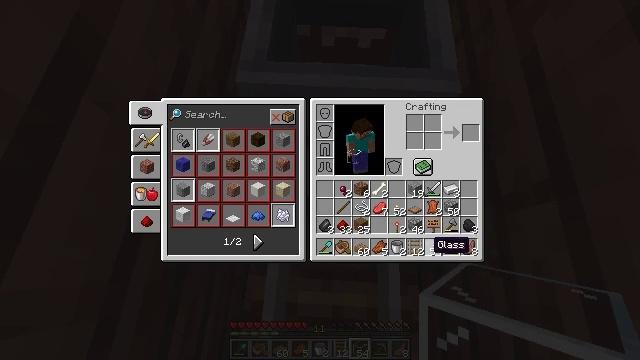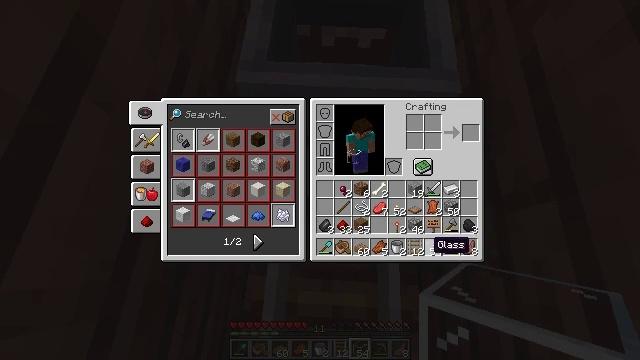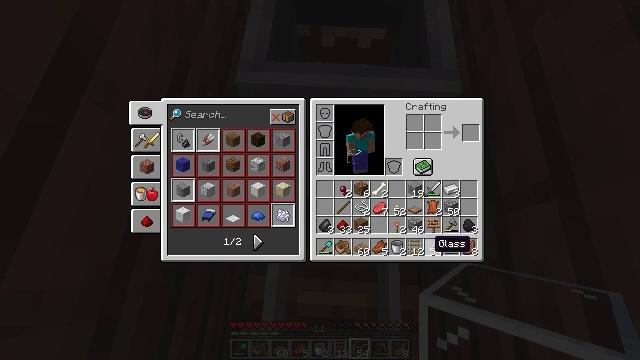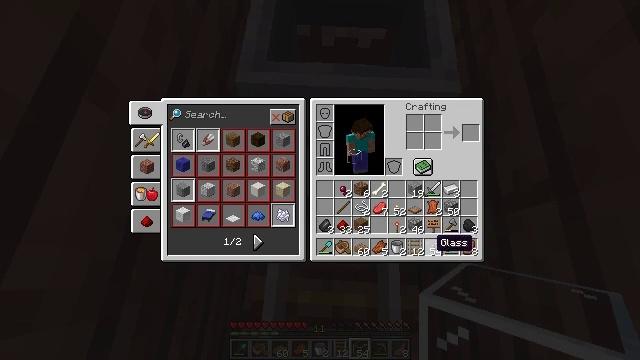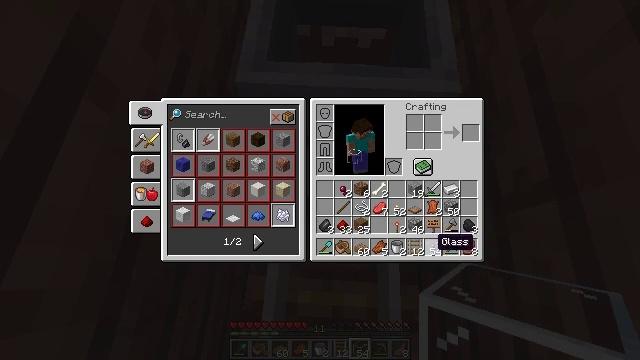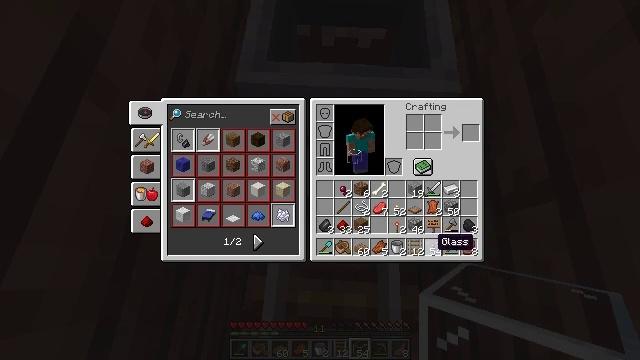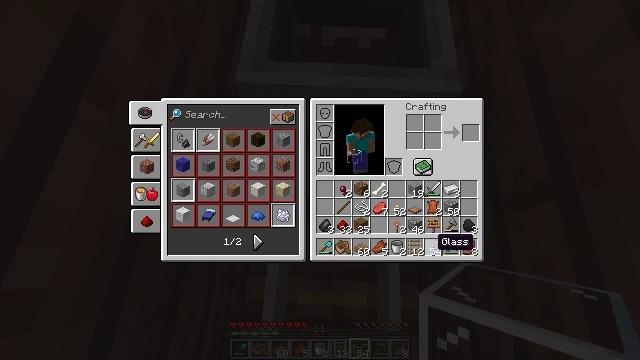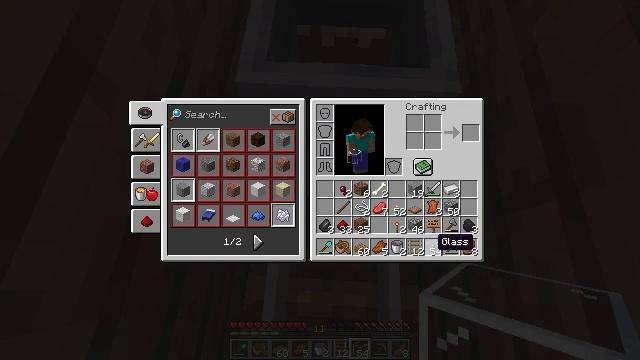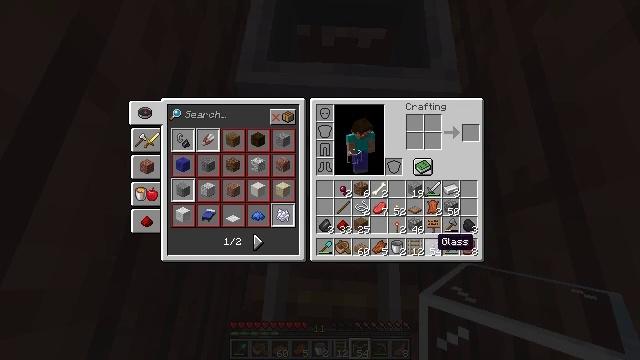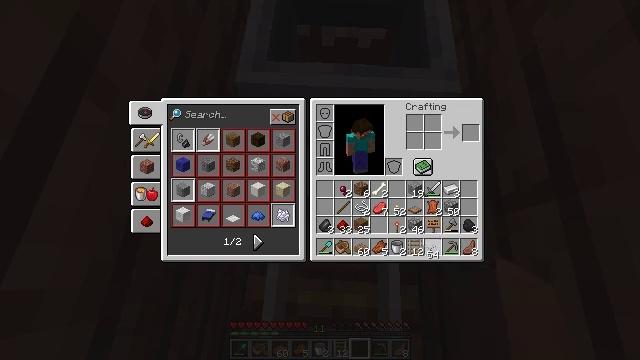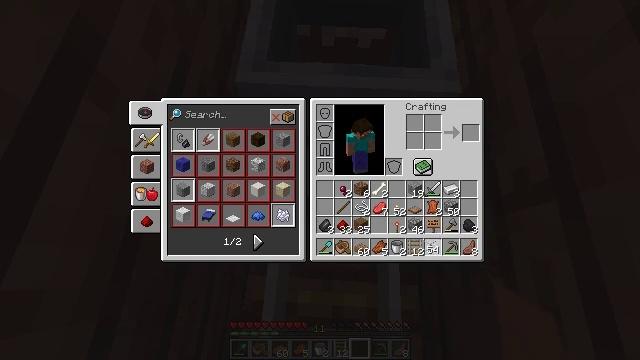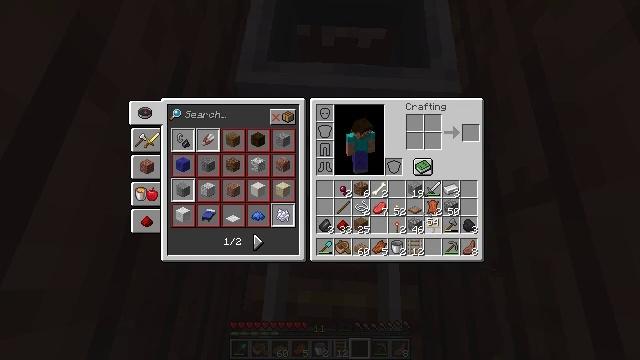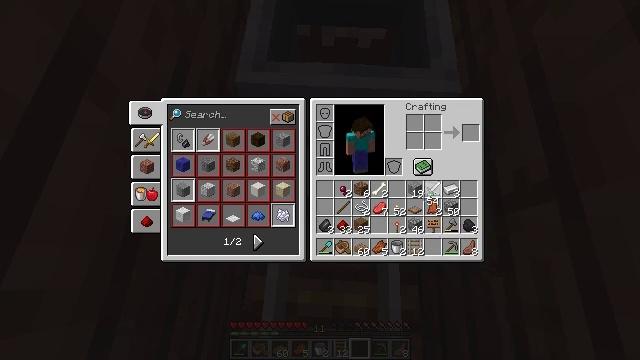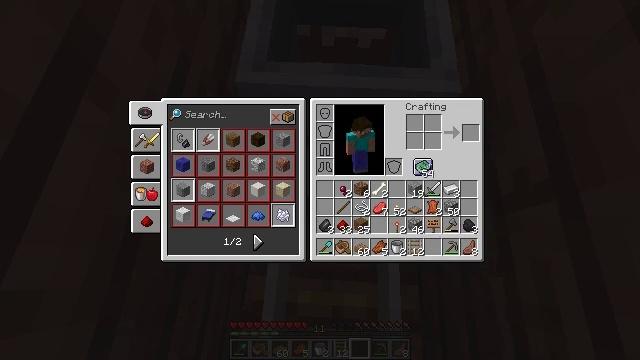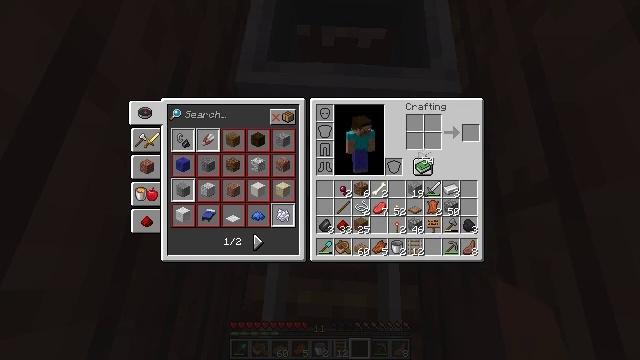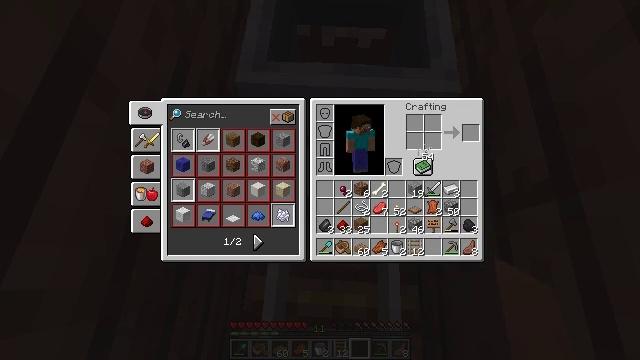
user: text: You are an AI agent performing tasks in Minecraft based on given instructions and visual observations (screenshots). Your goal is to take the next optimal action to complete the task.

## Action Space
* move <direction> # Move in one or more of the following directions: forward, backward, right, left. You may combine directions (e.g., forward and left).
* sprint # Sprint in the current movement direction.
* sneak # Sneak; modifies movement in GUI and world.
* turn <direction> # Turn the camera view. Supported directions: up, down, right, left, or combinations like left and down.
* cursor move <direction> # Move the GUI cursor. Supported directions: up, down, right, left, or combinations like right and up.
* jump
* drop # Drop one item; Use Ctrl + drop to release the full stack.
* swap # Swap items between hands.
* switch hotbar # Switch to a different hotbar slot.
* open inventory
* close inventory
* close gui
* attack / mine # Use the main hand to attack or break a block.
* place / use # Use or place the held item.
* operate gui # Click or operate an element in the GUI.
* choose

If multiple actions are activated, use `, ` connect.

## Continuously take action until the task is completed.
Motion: motion action
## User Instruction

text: Harvest jungle planks from a wall or floor.
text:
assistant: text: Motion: no_op
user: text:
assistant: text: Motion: no_op
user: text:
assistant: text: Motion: no_op
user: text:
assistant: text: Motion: no_op
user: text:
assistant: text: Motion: no_op
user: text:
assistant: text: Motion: no_op
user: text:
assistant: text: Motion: no_op
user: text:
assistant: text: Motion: no_op
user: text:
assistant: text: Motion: operate gui
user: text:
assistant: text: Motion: operate gui
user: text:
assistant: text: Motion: cursor move up, operate gui
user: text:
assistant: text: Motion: cursor move up
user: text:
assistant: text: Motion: cursor move up
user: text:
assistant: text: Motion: cursor move up
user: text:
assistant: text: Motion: no_op
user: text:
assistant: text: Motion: no_op
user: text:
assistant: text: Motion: no_op
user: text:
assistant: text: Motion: no_op
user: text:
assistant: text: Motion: no_op
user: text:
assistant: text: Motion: no_op
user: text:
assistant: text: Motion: no_op
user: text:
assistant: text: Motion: operate gui
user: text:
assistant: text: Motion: operate gui
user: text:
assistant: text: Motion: operate gui
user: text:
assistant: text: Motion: no_op
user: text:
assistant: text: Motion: no_op
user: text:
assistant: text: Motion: no_op
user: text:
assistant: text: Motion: no_op
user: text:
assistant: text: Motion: no_op
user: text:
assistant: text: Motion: no_op